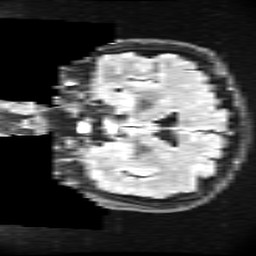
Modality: FLAIR
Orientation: coronal
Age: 38
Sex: male
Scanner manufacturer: ge
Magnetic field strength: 3 T
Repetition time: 11 s
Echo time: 0.1497 s